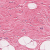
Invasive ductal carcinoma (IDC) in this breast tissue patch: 0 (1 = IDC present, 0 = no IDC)